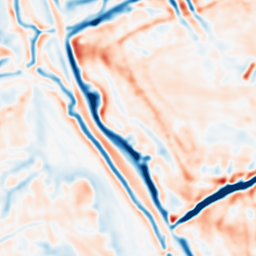
Category: multiscale
Decomposition family: dog_multiscale
Decomposition parameters: sigma_ratio: 1.4
n_scales: 3
base_sigma: 2
Upsampling method: bicubic
Upsampling parameters: scale: 2
Upsampling scale: 2